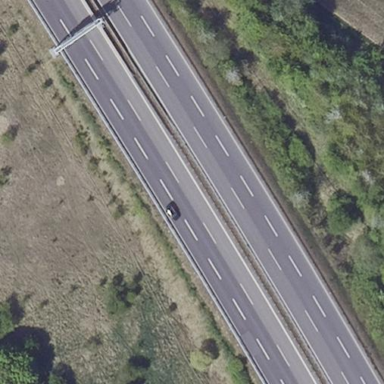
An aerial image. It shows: Asphalt surface area of motorway with y-junction.